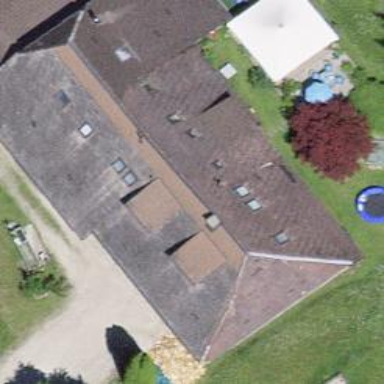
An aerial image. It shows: Farm building.